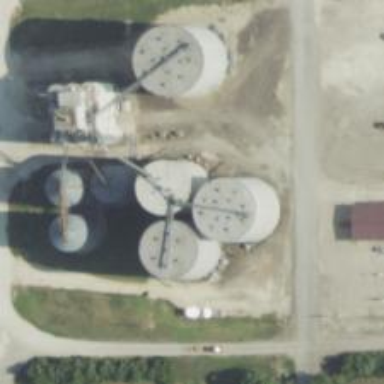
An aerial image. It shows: Silo.